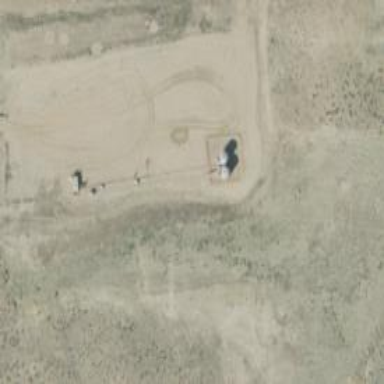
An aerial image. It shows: Petroleum well that is man-made.